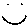
Label: smiley face